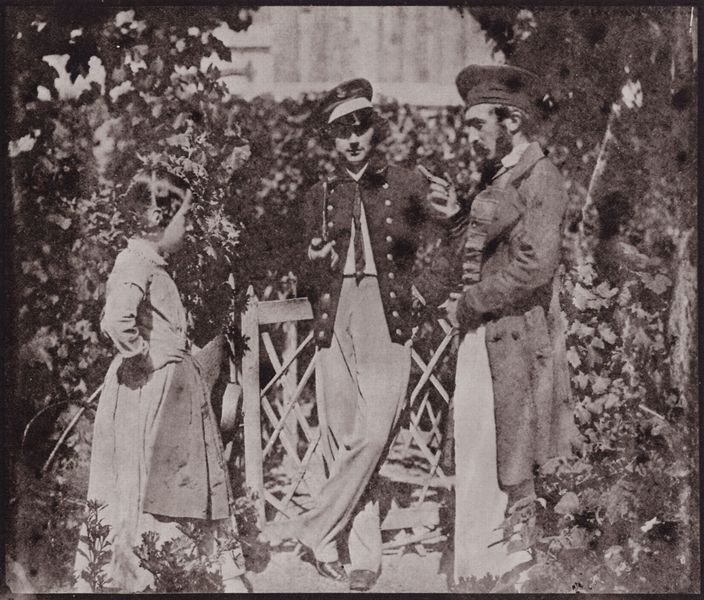
Titel: Gruppe mit drei unbekannten Personen
Künstler: Hippolyte Bayard
Schlagwörter: baum, blätter, dunkel, gruppe, hand, laub, mann, schatten, weiß, bäume, landschaft, menschen, mädchen, äste, blumen, finger, frau, frisur, geste, grau, haar, hell, holz, hut, hüte, kleid, licht, männer, nase, profil, schwarz, tür, haus, zaun, herren, rock, bart, bärte, hemd, hose, jacke, kappe, kappen, mütze, mützen, arme, bärtig, böse, stehen, vollbart, bildnis, portrait, porträt, häuser, natur, strauch, zweige, busch, büsche, gatter, gebüsch, gitter, sonne, sträucher, haare, mantel, drei, kind, tochter, vater, verbindung, blatt, pflanzen, frontal, genre, früchte, garten, ranken, beine, schürze, bein, lehrer, schuhe, stab, zöpfe, russland, hecke, hof, holzzaun, sepia, lehnen, querformat, soldaten, zeigefinger, zopf, krawatte, pfeife, rauchen, wütend, junge, zeigen, knöpfe, gehrock, revers, weste, tor, foto, fotografie, photographie, idyll, schwarz weiss, künstler, uniform, uniformen, jacken, soldat, backenbart, photo, kravatte, schlips, efeu, zigarette, student, geflochten, wut, schnecke, brezel, stemmen, sohn, weinranke, erklären, schimpfen, fotgrafie, professor, studenten, gartentor, haarzopf, keid, erzählen, burschen, vis á vis, schmollen, belehrung, bälätter, ermahnen, marlenehosen, gartentüre, felchtfrisur, garten7querformat